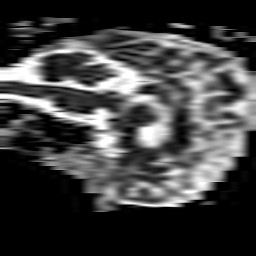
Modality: ADC
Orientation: sagittal
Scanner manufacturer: philips
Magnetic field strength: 3 T
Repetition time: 3.79 s
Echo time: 0.06104 s